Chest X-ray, AP view. Patient: 65 years old, sex M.
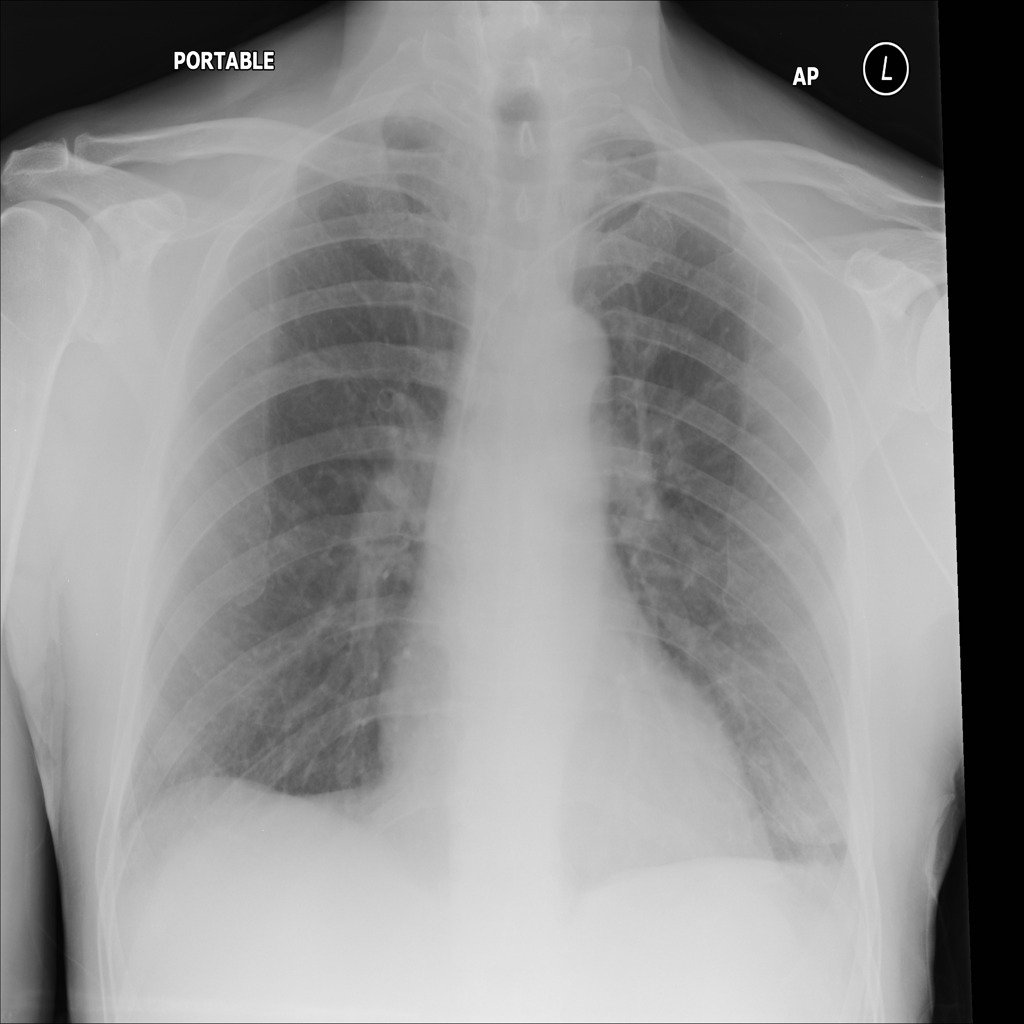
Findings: No Finding